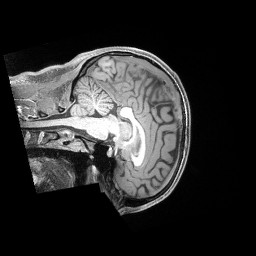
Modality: T1w
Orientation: sagittal
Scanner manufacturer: siemens
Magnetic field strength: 3 T
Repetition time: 2.4 s
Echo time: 0.00222 s